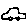
Label: car